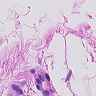
Metastatic tissue present: no